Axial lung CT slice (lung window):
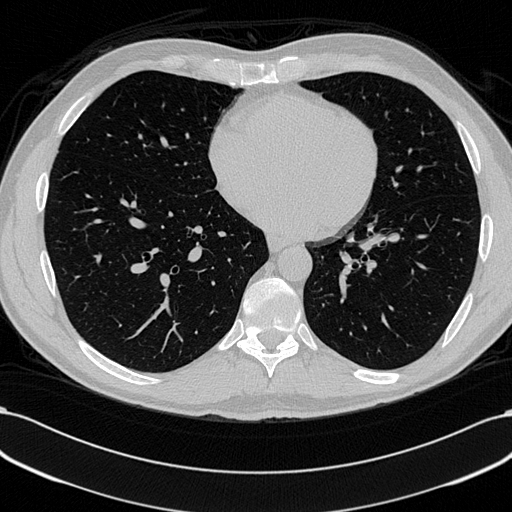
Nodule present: no